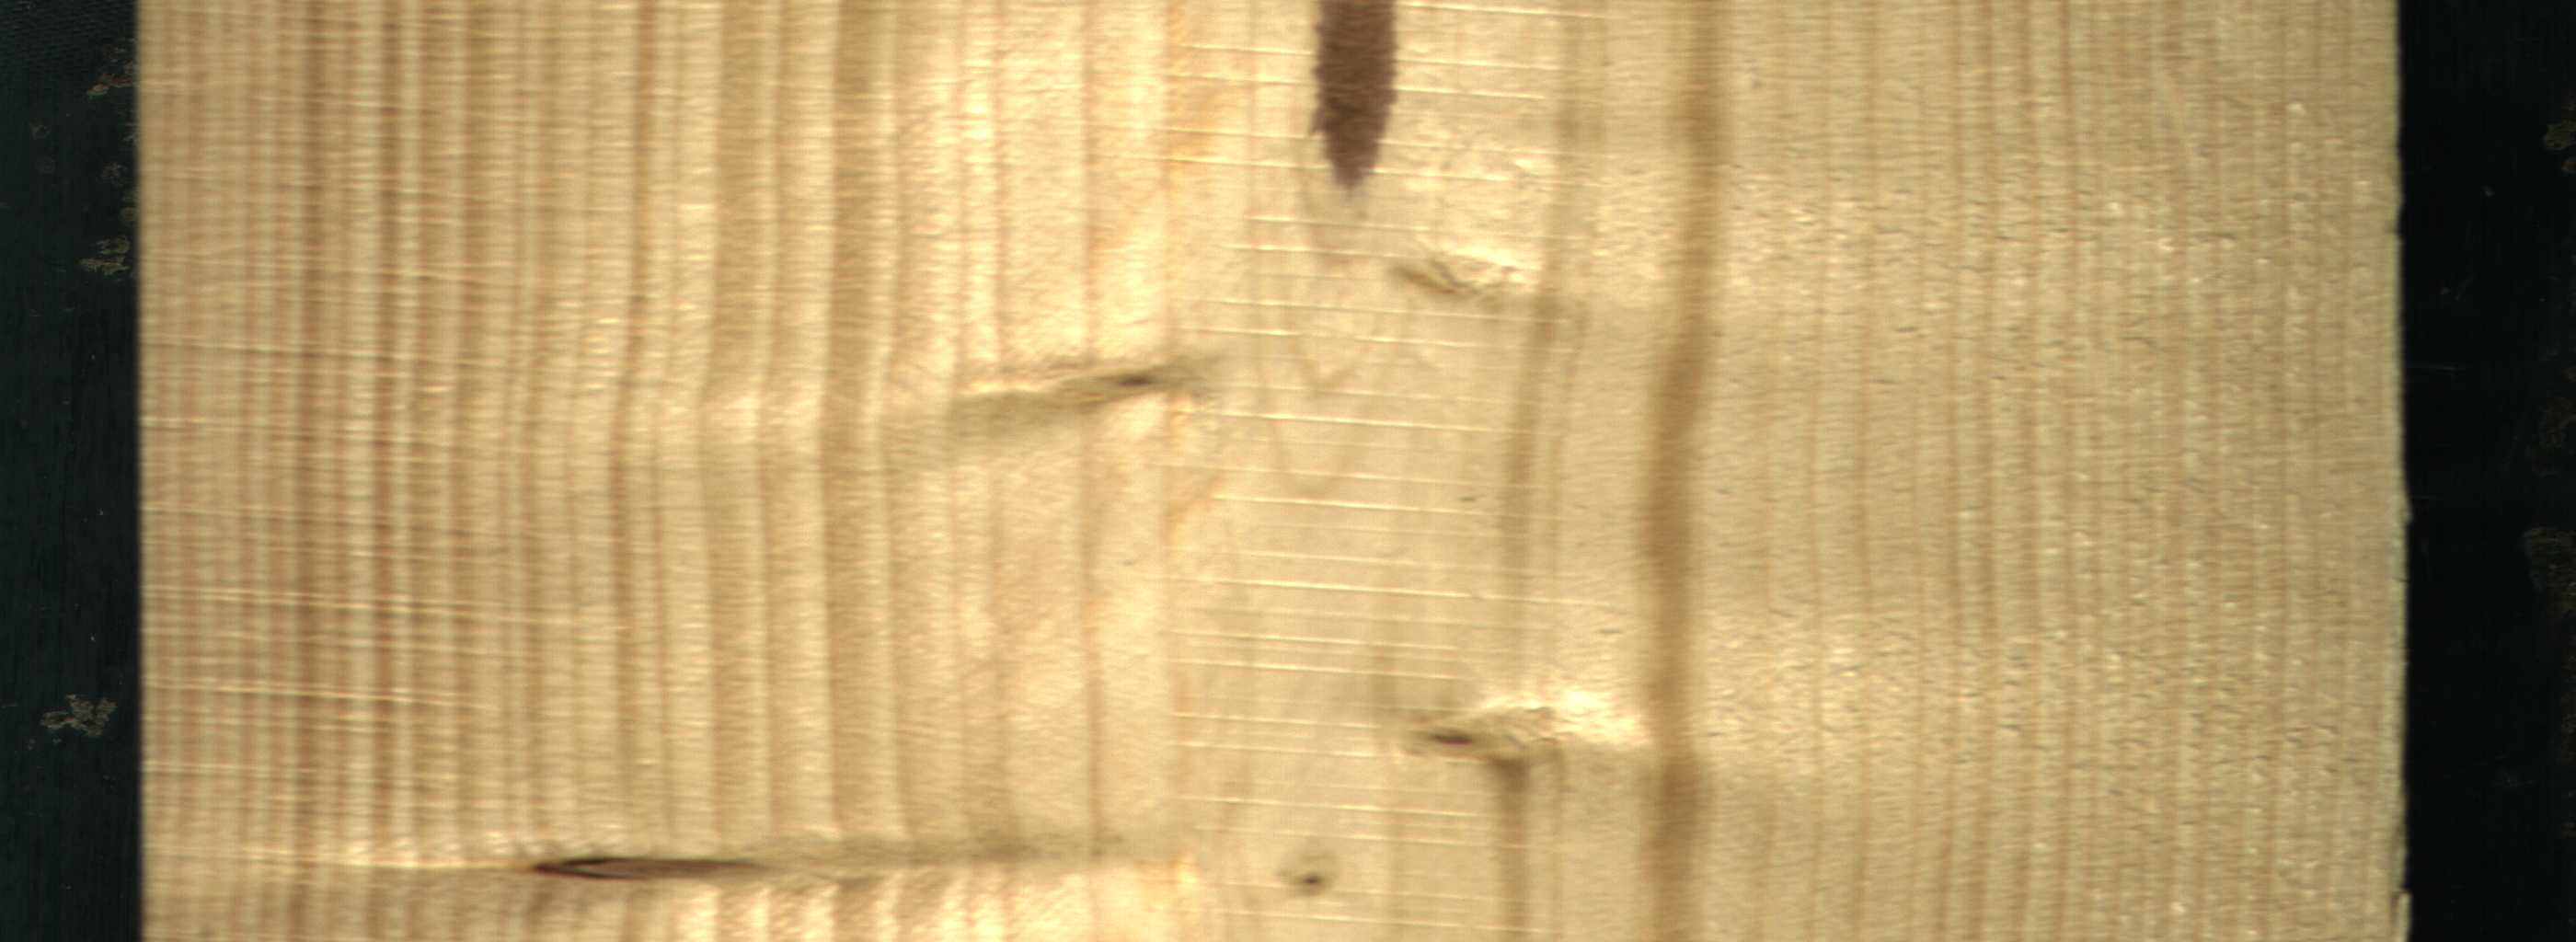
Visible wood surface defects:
Marrow
Dead_Knot
Live_Knot
Live_Knot